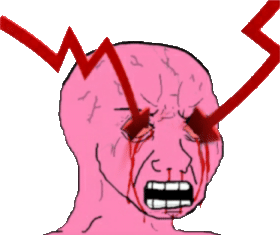
Label: 5_Rage